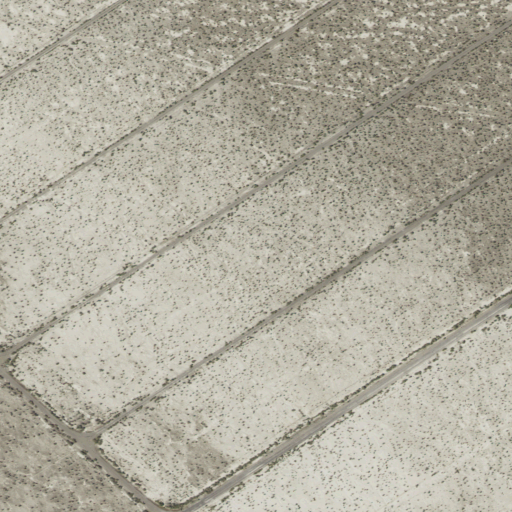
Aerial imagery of valley in Utah named Pismire Wash containing shrub and grassland